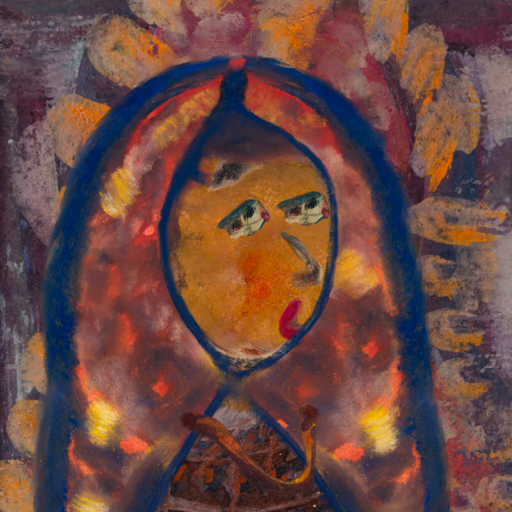
Background: Doll, Head And Neck Side: Pipe, Face Side: Pipe, Bust: Hypocrite, Hair Side: Childish, Head Accessory: Mother_And_Son_Mother_Scarf, Second Necklace: Comrade, Necklace: Blank, Baby: Blank